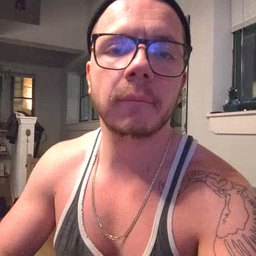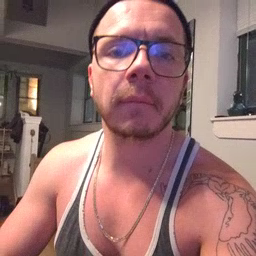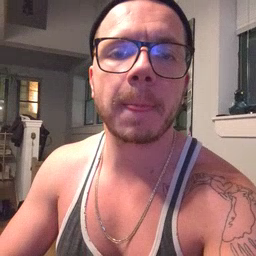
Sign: yourself